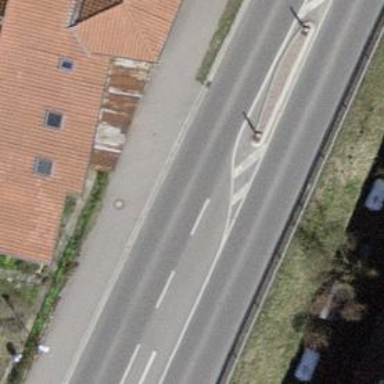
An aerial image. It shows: Primary highway with asphalt surface. There is cycle track on the left side.